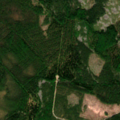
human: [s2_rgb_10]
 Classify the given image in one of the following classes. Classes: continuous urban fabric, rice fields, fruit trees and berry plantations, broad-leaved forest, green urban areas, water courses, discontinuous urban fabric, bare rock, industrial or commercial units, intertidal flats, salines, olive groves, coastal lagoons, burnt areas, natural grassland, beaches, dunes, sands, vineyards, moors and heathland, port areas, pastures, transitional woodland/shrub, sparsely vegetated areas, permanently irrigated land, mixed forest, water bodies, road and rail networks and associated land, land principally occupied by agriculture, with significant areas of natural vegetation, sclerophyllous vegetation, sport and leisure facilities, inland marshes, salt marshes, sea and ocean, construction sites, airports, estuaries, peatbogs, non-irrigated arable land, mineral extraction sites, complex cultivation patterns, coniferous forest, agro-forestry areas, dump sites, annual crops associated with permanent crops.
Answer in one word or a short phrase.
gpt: coniferous forest, mixed forest, transitional woodland/shrub